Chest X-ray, PA view. Patient: 57 years old, sex F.
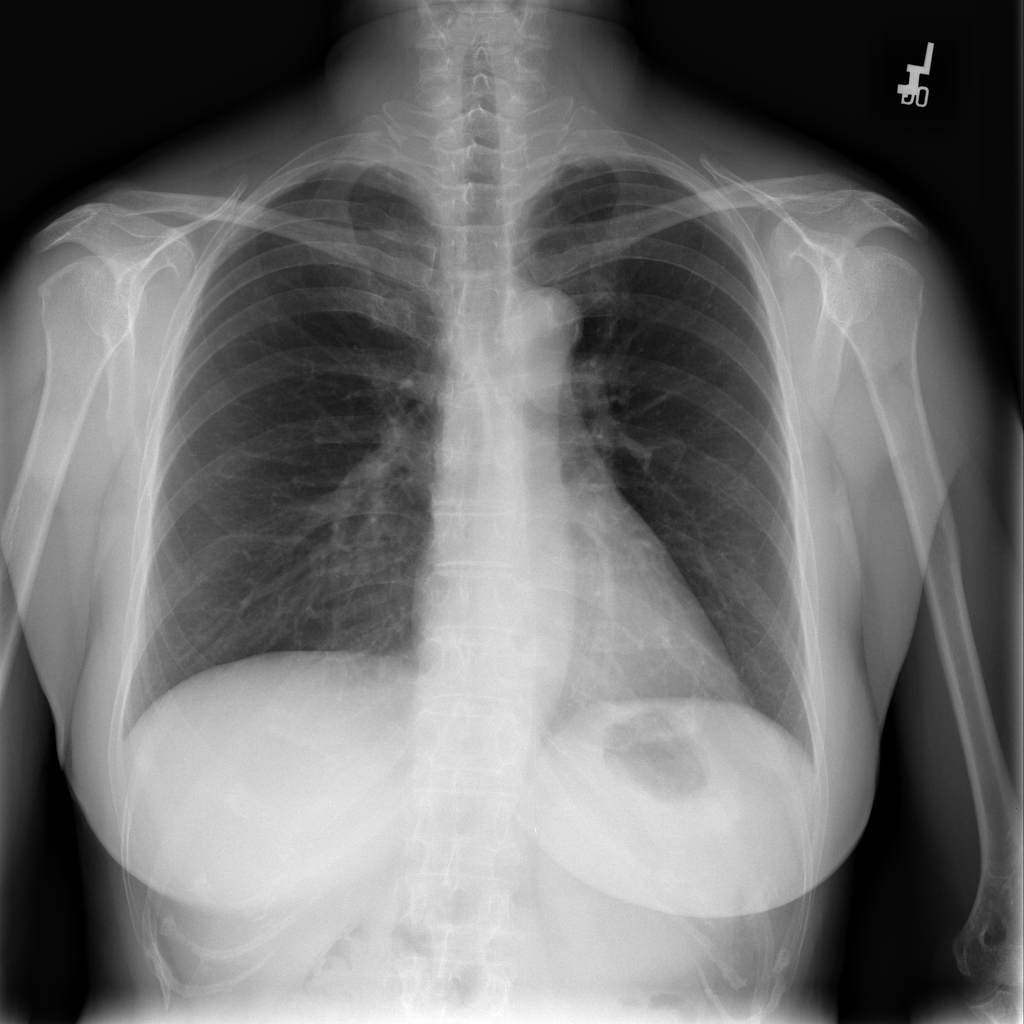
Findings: No Finding